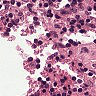
Metastatic tissue present: no